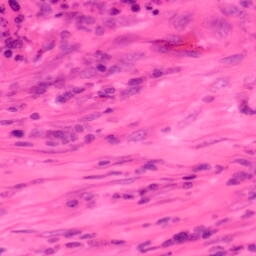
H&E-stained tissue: Colon